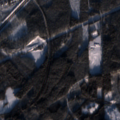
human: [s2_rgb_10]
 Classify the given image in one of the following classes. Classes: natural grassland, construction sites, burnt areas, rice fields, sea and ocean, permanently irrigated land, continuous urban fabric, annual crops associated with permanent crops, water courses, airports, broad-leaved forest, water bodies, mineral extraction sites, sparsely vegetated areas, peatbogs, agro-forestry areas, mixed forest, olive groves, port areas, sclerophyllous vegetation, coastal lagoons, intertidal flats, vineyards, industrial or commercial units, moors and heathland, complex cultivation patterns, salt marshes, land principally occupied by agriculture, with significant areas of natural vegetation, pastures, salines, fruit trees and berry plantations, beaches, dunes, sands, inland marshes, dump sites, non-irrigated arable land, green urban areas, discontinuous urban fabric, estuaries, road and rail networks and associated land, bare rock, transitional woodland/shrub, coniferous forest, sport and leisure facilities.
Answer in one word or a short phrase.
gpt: coniferous forest, mixed forest, transitional woodland/shrub